Interaction volume radius: 5 \u00c5
Interaction volume height: 40 \u00c5
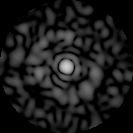
Disorder parameter: 0.8578